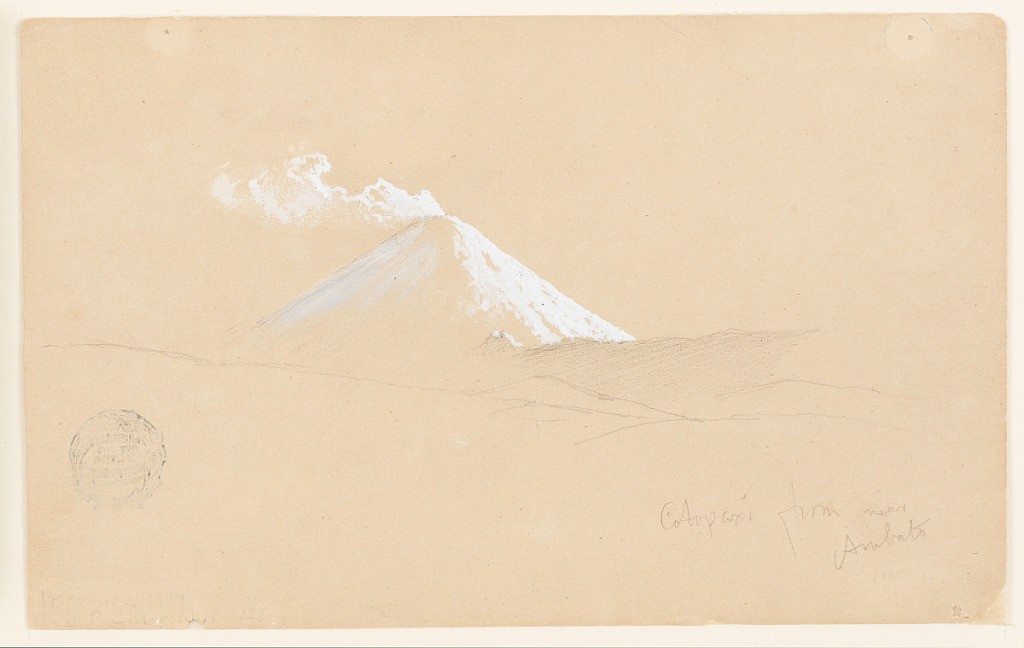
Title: Cotopaxi from near Ambato, Ecuador
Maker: Frederic Edwin Church, American, 1826–1900
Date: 1853
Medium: Graphite, brush and white gouche on tan wove paper
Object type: Drawing
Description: Landscape sketch from Ecuador showing a steaming Cotopaxi from a distance. Rolling topography in foreground and middle distance frames the volcanic cone, which is covered in snow. White smoke emanates volcano's crater and spreads across the sky to the left.